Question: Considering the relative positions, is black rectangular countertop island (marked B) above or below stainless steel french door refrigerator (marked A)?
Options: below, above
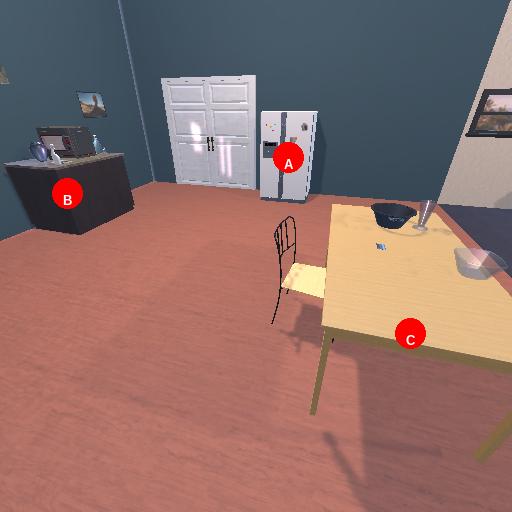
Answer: below